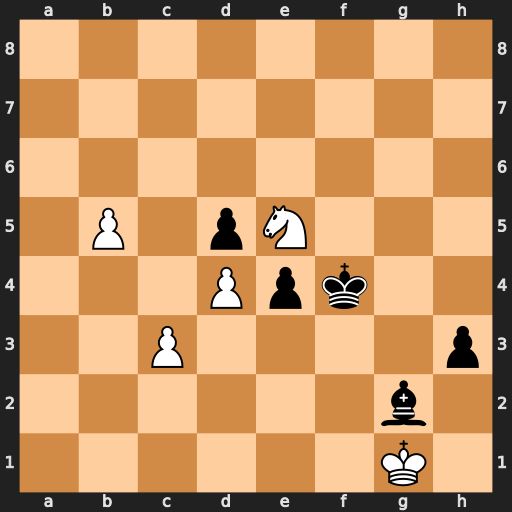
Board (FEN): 8/8/8/1P1pN3/3Ppk2/2P4p/6b1/6K1
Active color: w
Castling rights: -
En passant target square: -
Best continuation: b6 Kg3 Ng4 Kxg4 b7 e3 b8=Q